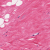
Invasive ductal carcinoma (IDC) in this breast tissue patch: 0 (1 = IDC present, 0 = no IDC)